Aerial crown-view tile of a tropical tree (Barro Colorado Island, Panama), acquired 20250217:
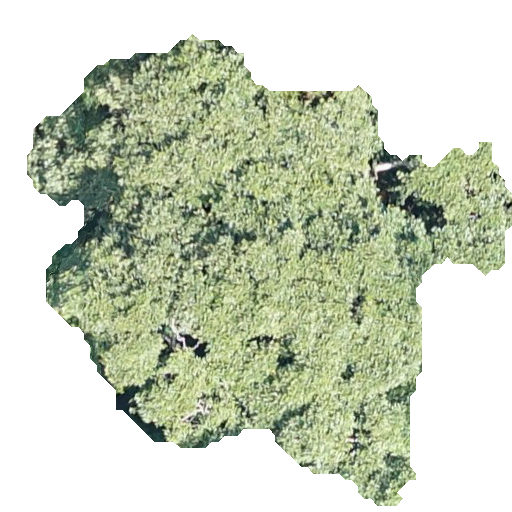
Species: Ficus insipida
GBIF accepted scientific name: Ficus insipida
Crown area: 203.132 m²